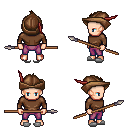
a pixel art fantasy rpg character, male body template, human, light skin, brown long-sleeve shirt, magenta pants, brown mohawk hairstyle, leather cap, white slippers, spear, four views (front, back, left, right), 2x2 character sprite sheet, small pixel art, hard edges, no anti-aliasing